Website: bh-photo
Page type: receipt
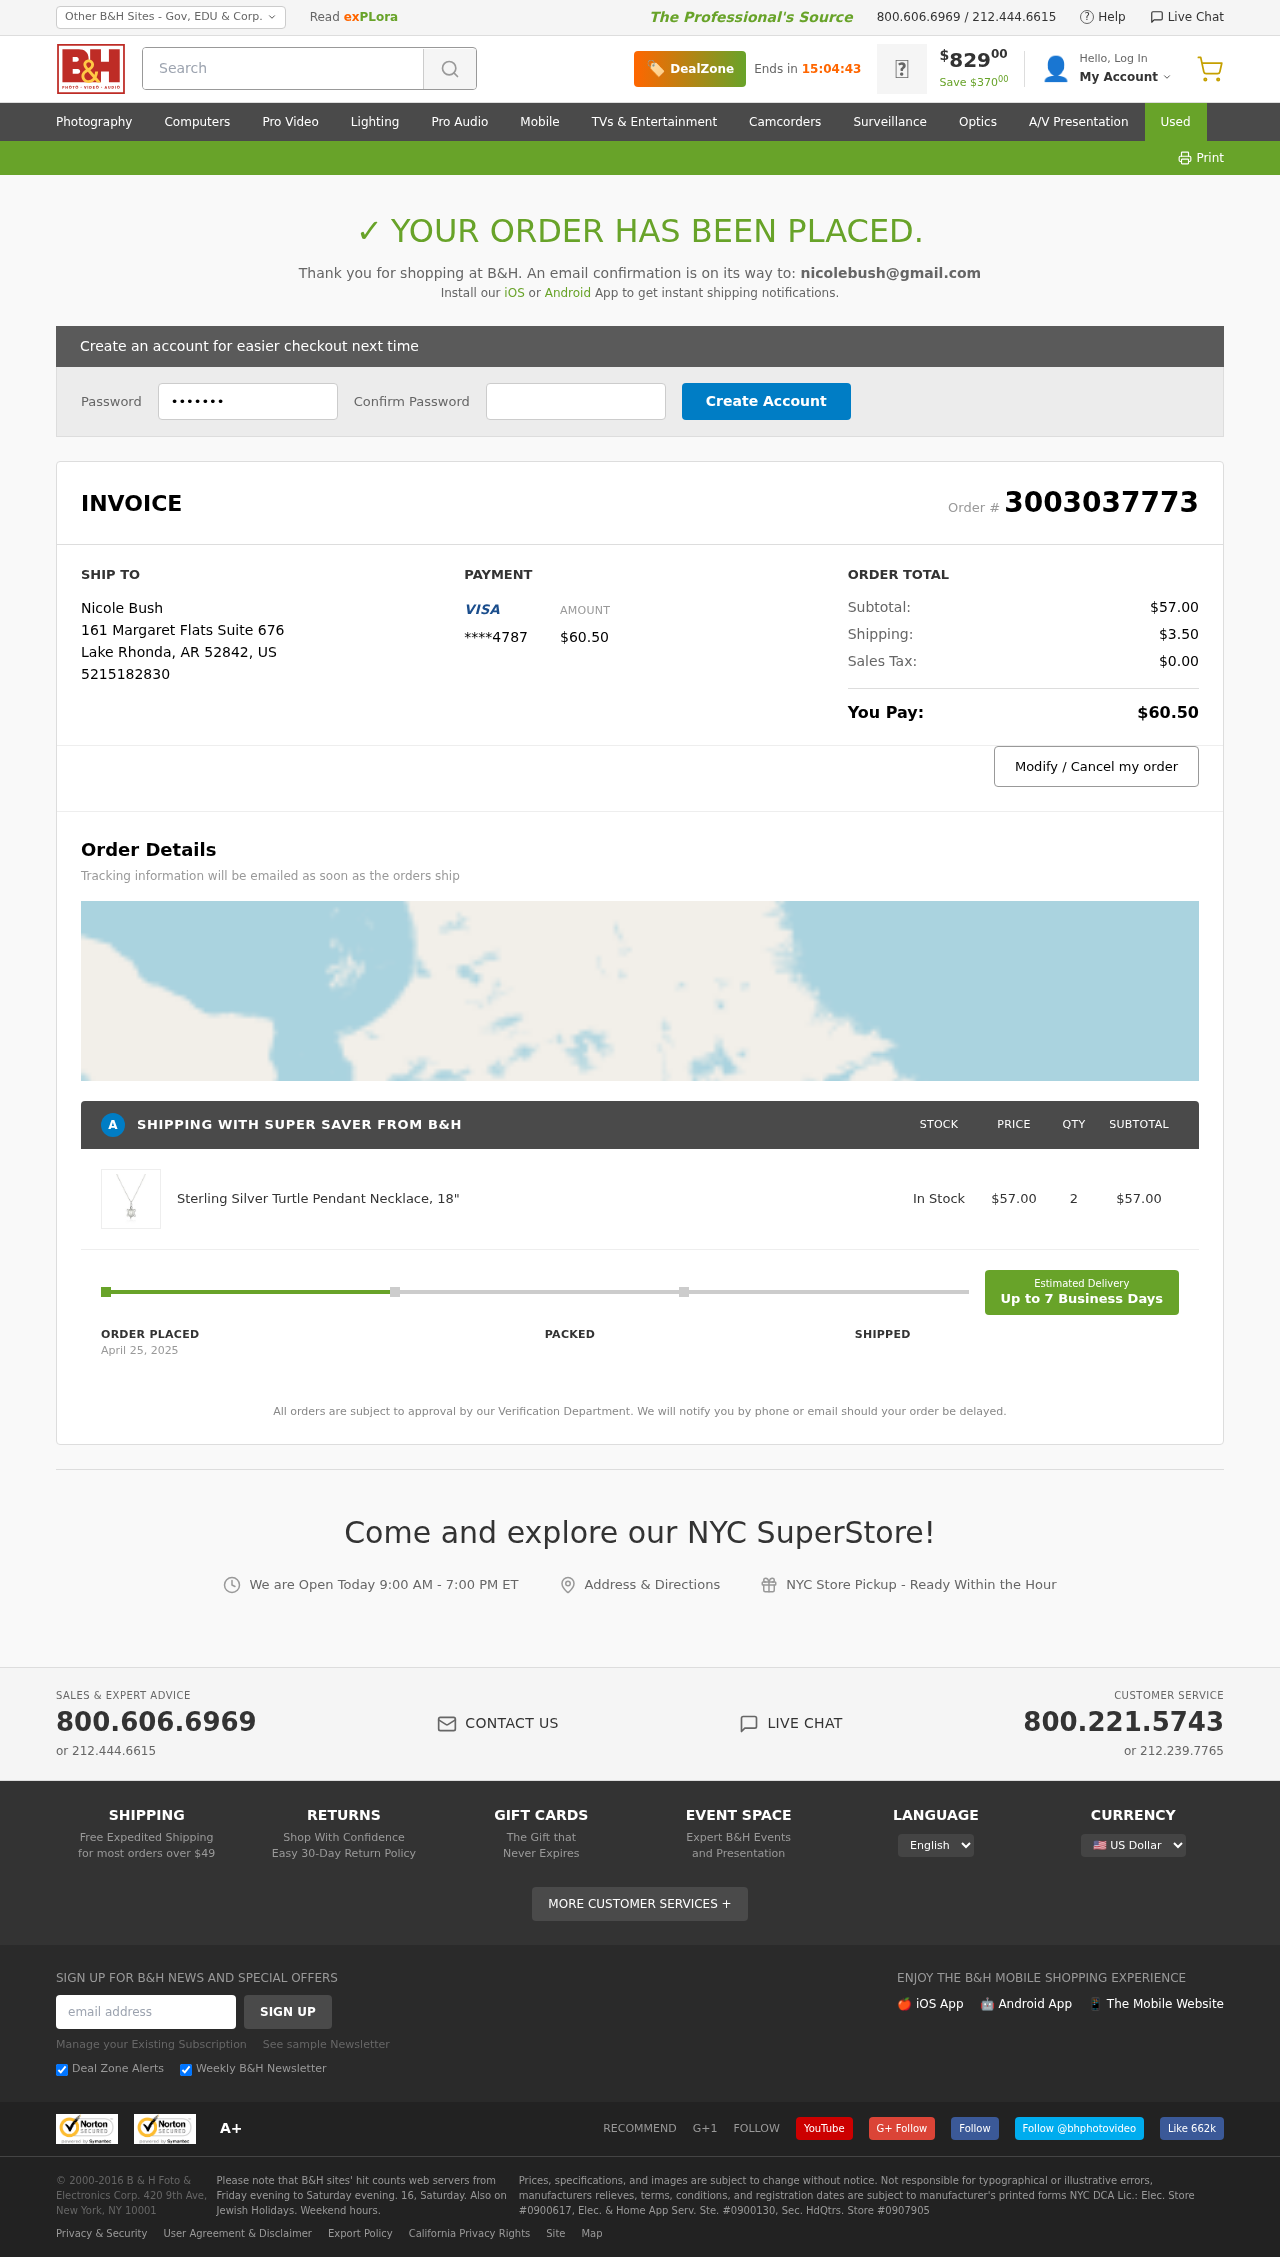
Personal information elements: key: PII_CARD_LAST4
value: ****4787
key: PII_CITY
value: Lake Rhonda
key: PII_COUNTRY_CODE
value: US
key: PII_EMAIL
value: nicolebush@gmail.com
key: PII_FULLNAME
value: Nicole Bush
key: PII_PHONE
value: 5215182830
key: PII_POSTCODE
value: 52842
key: PII_STATE_ABBR
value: AR
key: PII_STREET
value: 161 Margaret Flats Suite 676
Product elements: key: PRODUCT1_NAME
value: Sterling Silver Turtle Pendant Necklace, 18"
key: PRODUCT1_PRICE
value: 57
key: PRODUCT1_QUANTITY
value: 2
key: PRODUCT1_SUBTOTAL
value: $57.00
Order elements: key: ORDER_ID
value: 3003037773
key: ORDER_TOTAL
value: $60.50
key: ORDER_SUBTOTAL
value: $57.00
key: ORDER_SHIPPING_COST
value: $3.50
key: ORDER_TAX
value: $0.00
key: ORDER_DATE
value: April 25, 2025
Search elements: key: HEADER_SEARCH
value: Search